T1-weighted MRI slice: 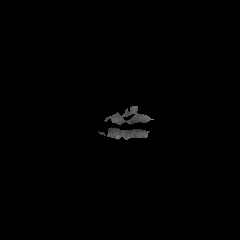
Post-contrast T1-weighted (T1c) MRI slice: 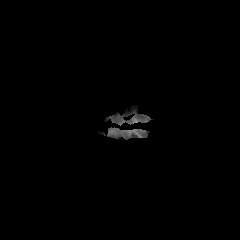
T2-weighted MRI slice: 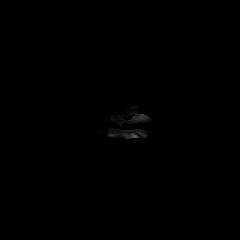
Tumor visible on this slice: no